Field crop: maize
Growth stage: 2
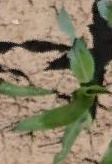
Species: maize